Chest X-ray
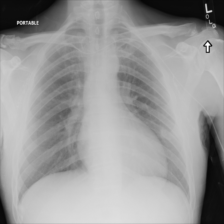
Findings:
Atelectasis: negative
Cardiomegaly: negative
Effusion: negative
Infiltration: negative
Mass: negative
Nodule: negative
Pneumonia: negative
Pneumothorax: negative
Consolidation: negative
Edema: negative
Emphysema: negative
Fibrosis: negative
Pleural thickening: negative
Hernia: negative